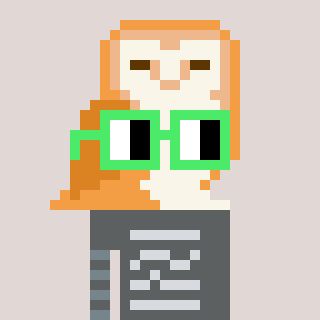
a pixel art character with square light green glasses, a owl-shaped head and a gunk-colored body on a warm background